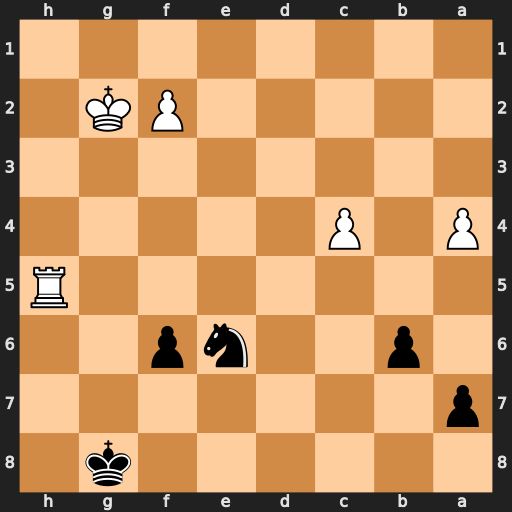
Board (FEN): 6k1/p7/1p2np2/7R/P1P5/8/5PK1/8
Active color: b
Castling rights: -
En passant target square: -
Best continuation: Nf4+ Kf3 Nxh5